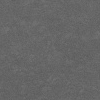
Atmospheric dust classification: dusty